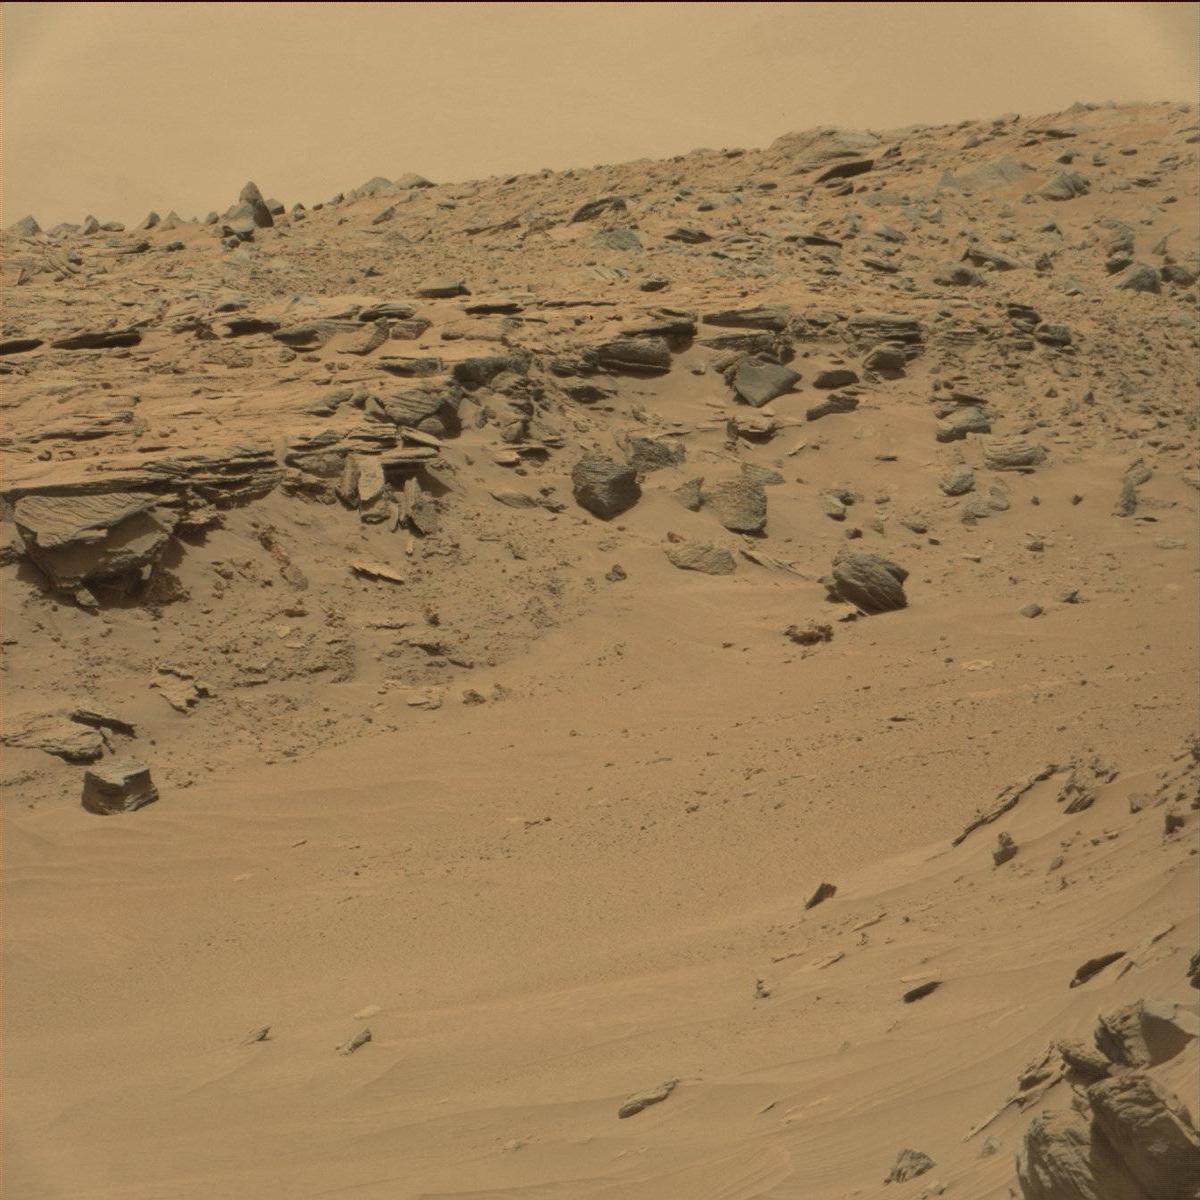
Terrain classes present: Bedrock, Ridge, Sand / Soil